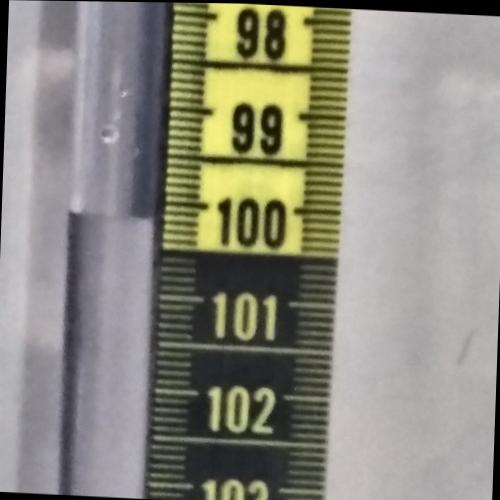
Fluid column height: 100.2 cm